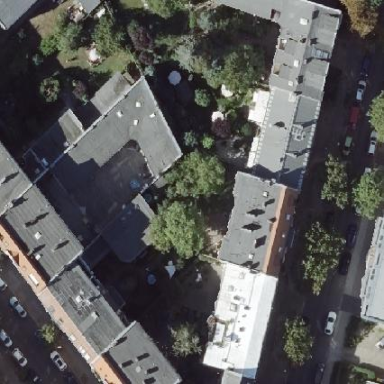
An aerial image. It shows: Part of building.